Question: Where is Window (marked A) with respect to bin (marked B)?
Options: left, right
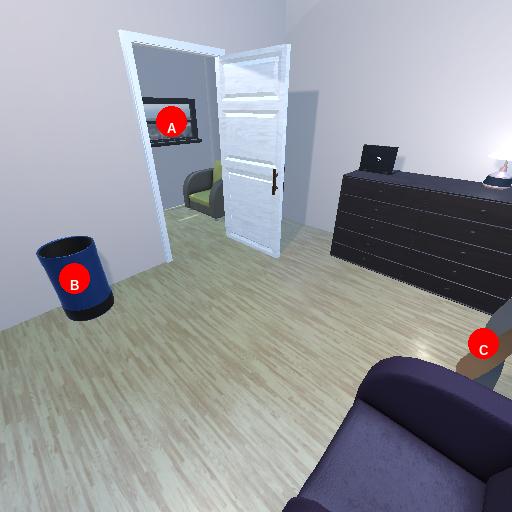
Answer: left